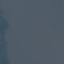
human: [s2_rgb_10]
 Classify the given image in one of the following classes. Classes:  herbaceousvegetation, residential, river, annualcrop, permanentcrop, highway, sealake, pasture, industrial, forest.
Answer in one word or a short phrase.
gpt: SeaLake